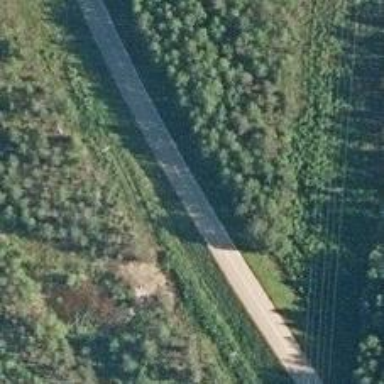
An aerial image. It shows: Secondary road with asphalt surface.